Field crop: maize
Growth stage: 2
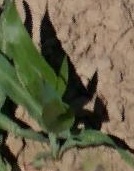
Species: maize